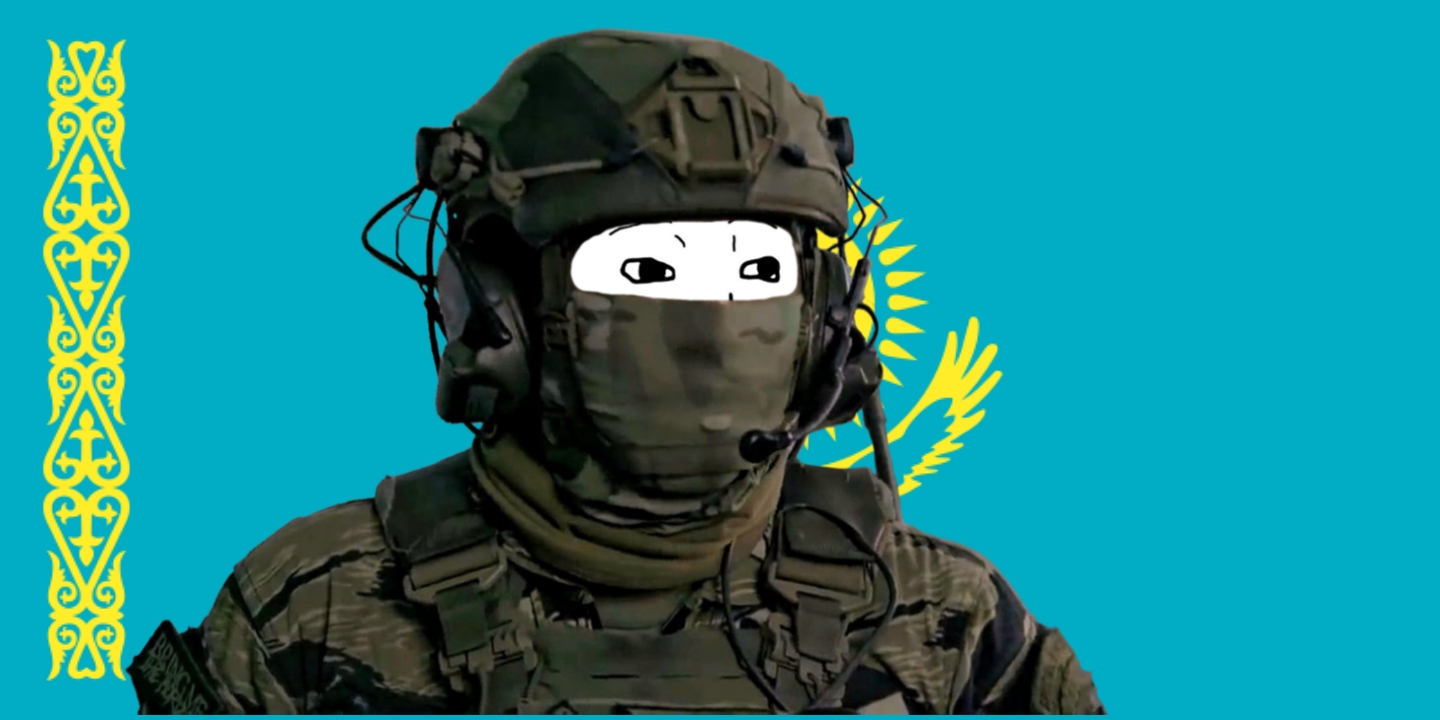
Label: 5_Wojak_with_Background